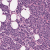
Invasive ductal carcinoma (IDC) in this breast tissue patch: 1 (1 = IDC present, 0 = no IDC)